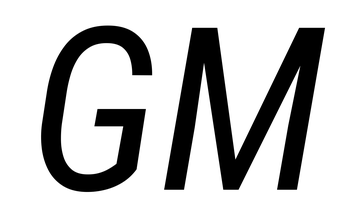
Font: Roboto-Italic_Condensed_Italic